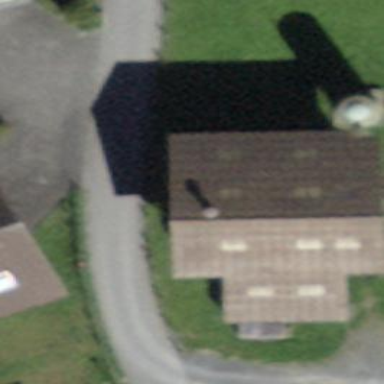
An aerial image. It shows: Rural barn.